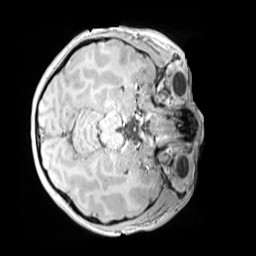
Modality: MP2RAGE
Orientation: axial
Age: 11
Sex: female
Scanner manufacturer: siemens
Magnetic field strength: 3 T
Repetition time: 4 s
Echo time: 0.00303 s